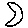
Label: moon